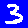
Digit: 3